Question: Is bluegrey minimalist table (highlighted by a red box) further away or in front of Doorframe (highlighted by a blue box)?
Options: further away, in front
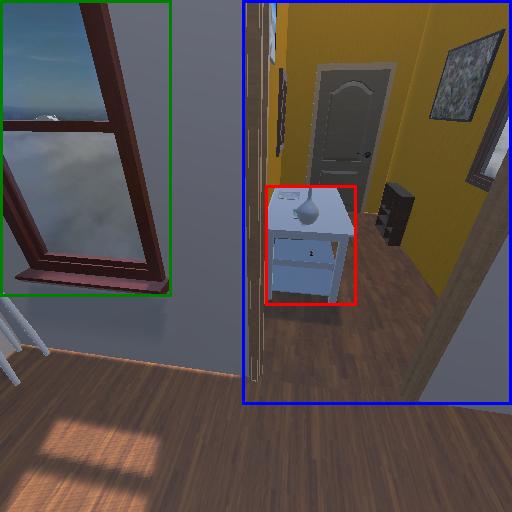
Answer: further away